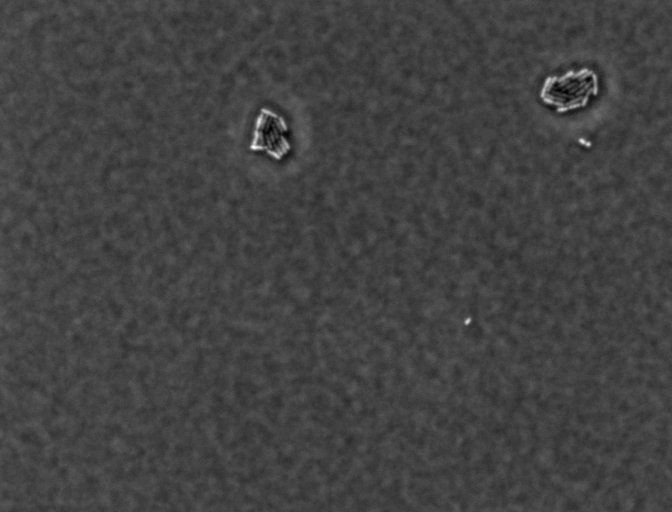
Phase contrast microscopy, 60x objective, 3 h incubation